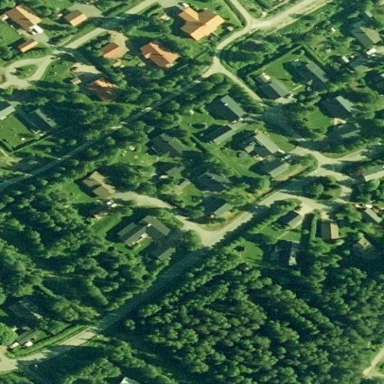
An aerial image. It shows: Residential area.